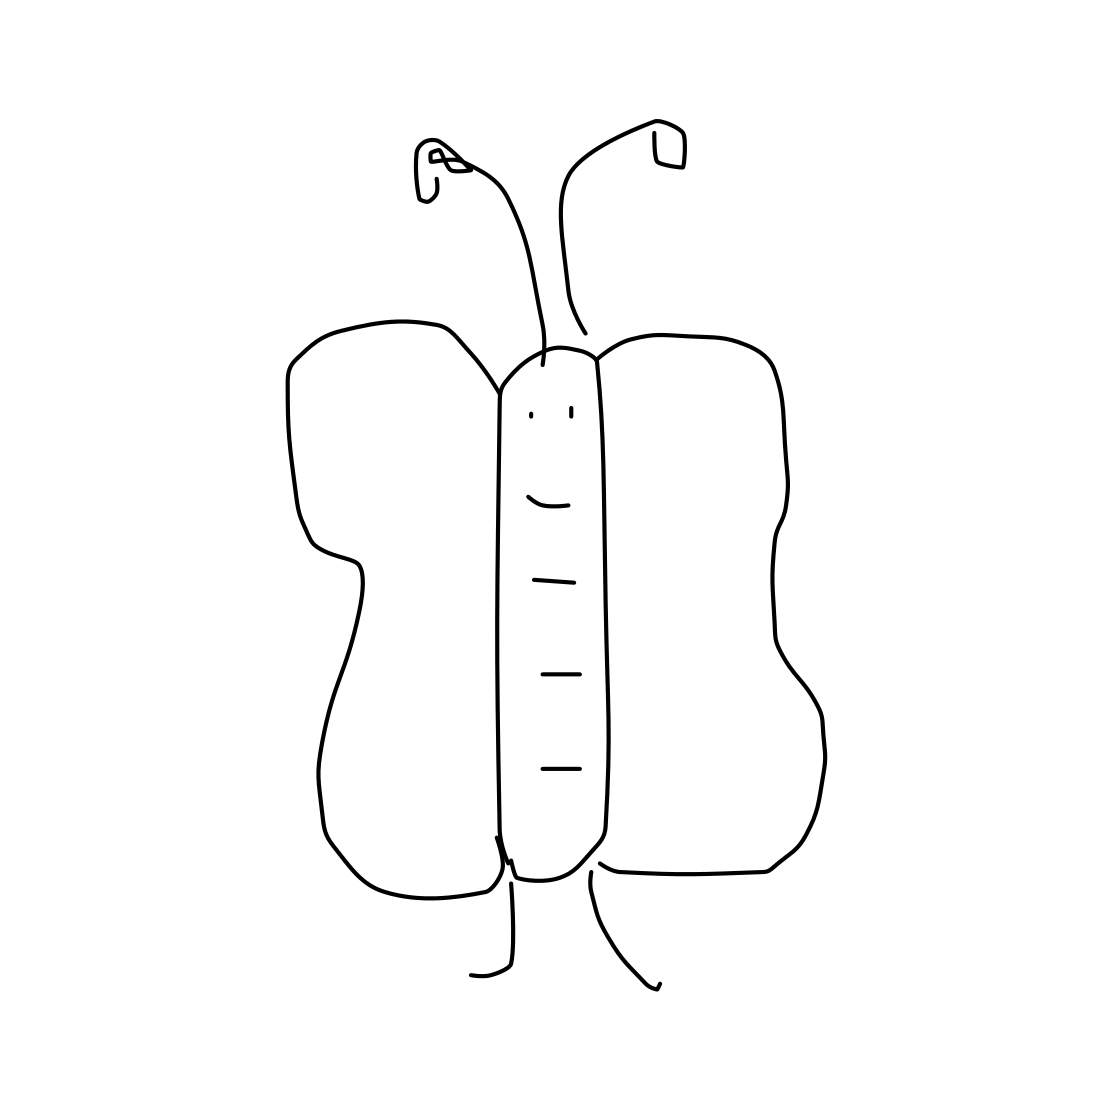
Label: butterfly